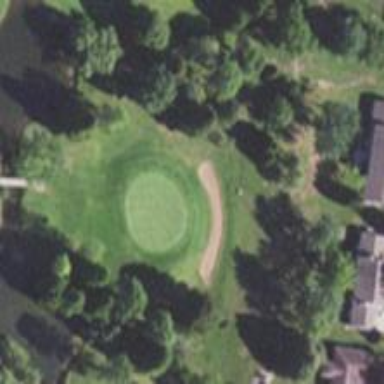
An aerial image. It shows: Golf hole.